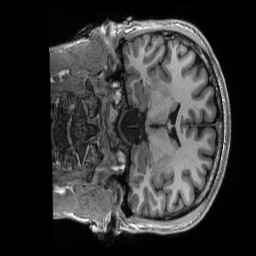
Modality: T1w
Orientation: coronal
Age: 26
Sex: male
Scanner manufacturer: siemens
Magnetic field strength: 3 T
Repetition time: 2.53 s
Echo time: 0.0033 s